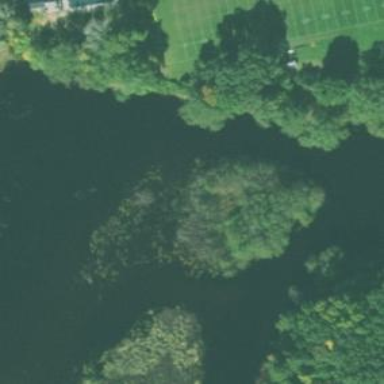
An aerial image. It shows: Wetland area characterized by wet meadow.